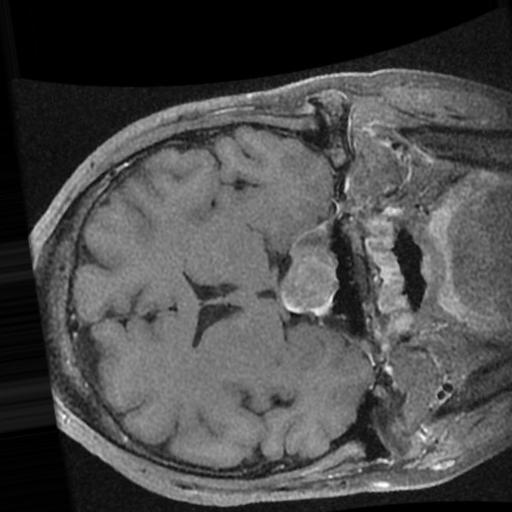
Label: brain_tumor